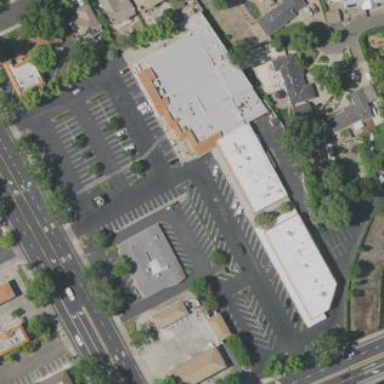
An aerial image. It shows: Retail area.